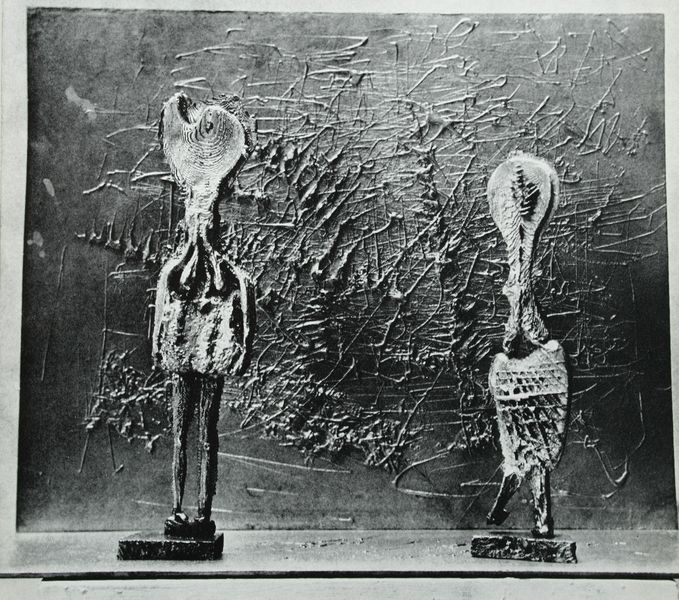
Titel: Deux figures sur un fond, Zwei Figuren, vor Hintergrund
Künstler: Germaine Richier
Schlagwörter: kopf, mann, vogel, weiß, frauen, menschen, brust, frau, grau, holz, kleid, kleider, köpfe, licht, männer, raum, schwarz, tier, rock, wand, arme, mensch, sockel, bild, vögel, gitter, pastos, boden, figur, schultern, rund, skulptur, beine, relief, taille, bein, füße, rückenansicht, netze, abstrakt, modern, mauer, farbe, formen, linien, figuren, glanz, metall, bronze, plastik, plinthe, striche, abstraktion, betrachter, foto, fotografie, linie, form, durcheinander, strich, organisch, fisch, skulpturen, plastiken, vorderansicht, ständer, basis, guss, metal, haartolle, schwar-weiss, fetisch, pollock, jackson pollock, farbspritzer, gräte, kleif, brönze, fetische, holzsockel, kupferplatte, leinwamd, löffelköpfe, museumsbesucher